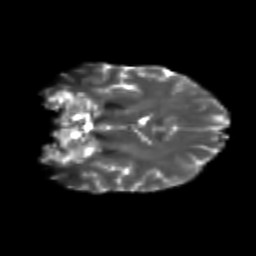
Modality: T2w
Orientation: coronal
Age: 19
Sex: female
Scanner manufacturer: siemens
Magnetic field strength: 3 T
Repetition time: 3.5 s
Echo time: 0.104 s